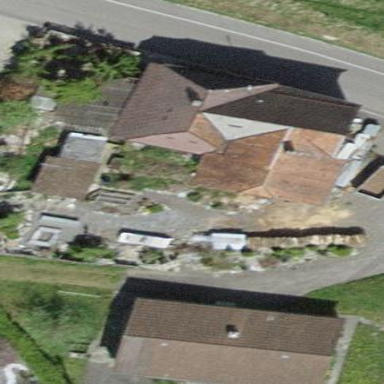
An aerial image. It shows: Farm building.